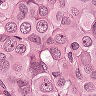
Metastatic tissue present: yes